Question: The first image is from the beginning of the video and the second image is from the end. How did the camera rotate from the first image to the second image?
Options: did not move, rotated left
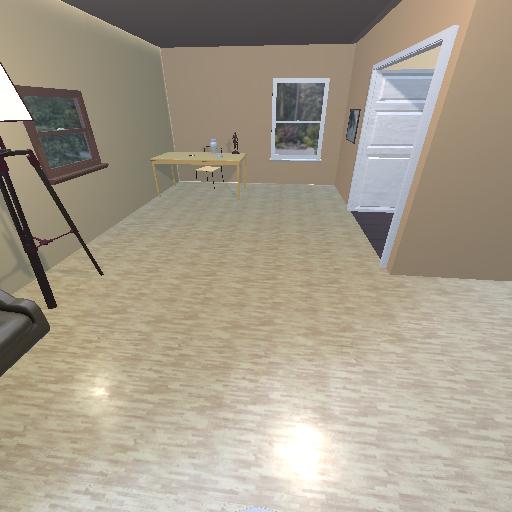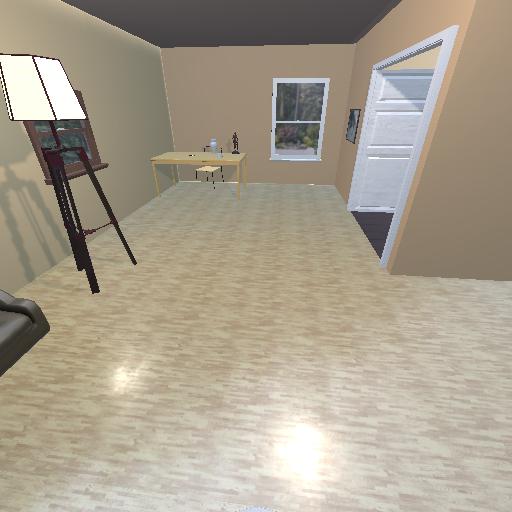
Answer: did not move